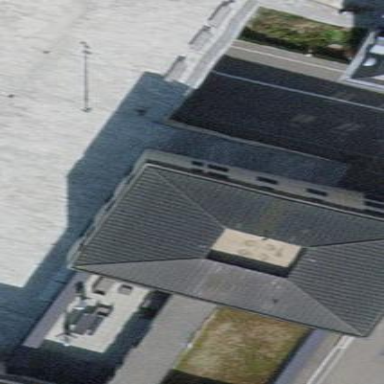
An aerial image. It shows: Part of building with flat grey roof. The building itself has beige color.